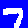
Digit: 7